Field crop: maize
Growth stage: 1
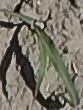
Species: sorghum